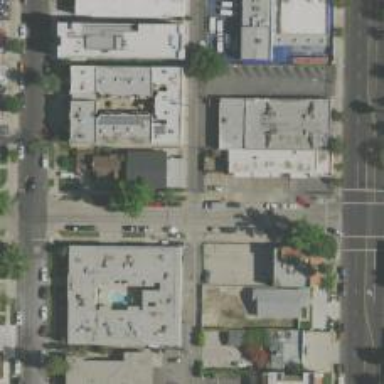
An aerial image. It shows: Alley classified as service road.